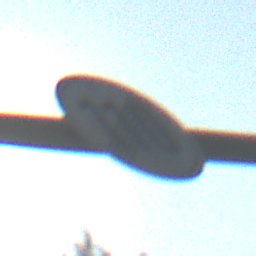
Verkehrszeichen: EndeGeschwindigkeit110
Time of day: MorningAfternoon
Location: Outdoor (Suburban)
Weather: Clear
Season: NotSpecified
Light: Natural